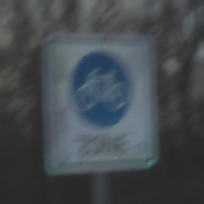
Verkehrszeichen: BeginnFahrradzone
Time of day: SunriseSunset
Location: Outdoor (RoadRail)
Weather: PartlyCloudy
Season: NotSpecified
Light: Natural